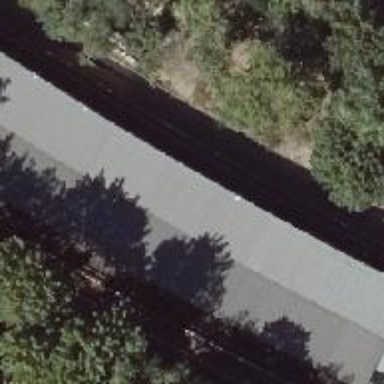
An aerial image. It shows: Close-up of railway platform edge.